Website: macys
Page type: billing-address
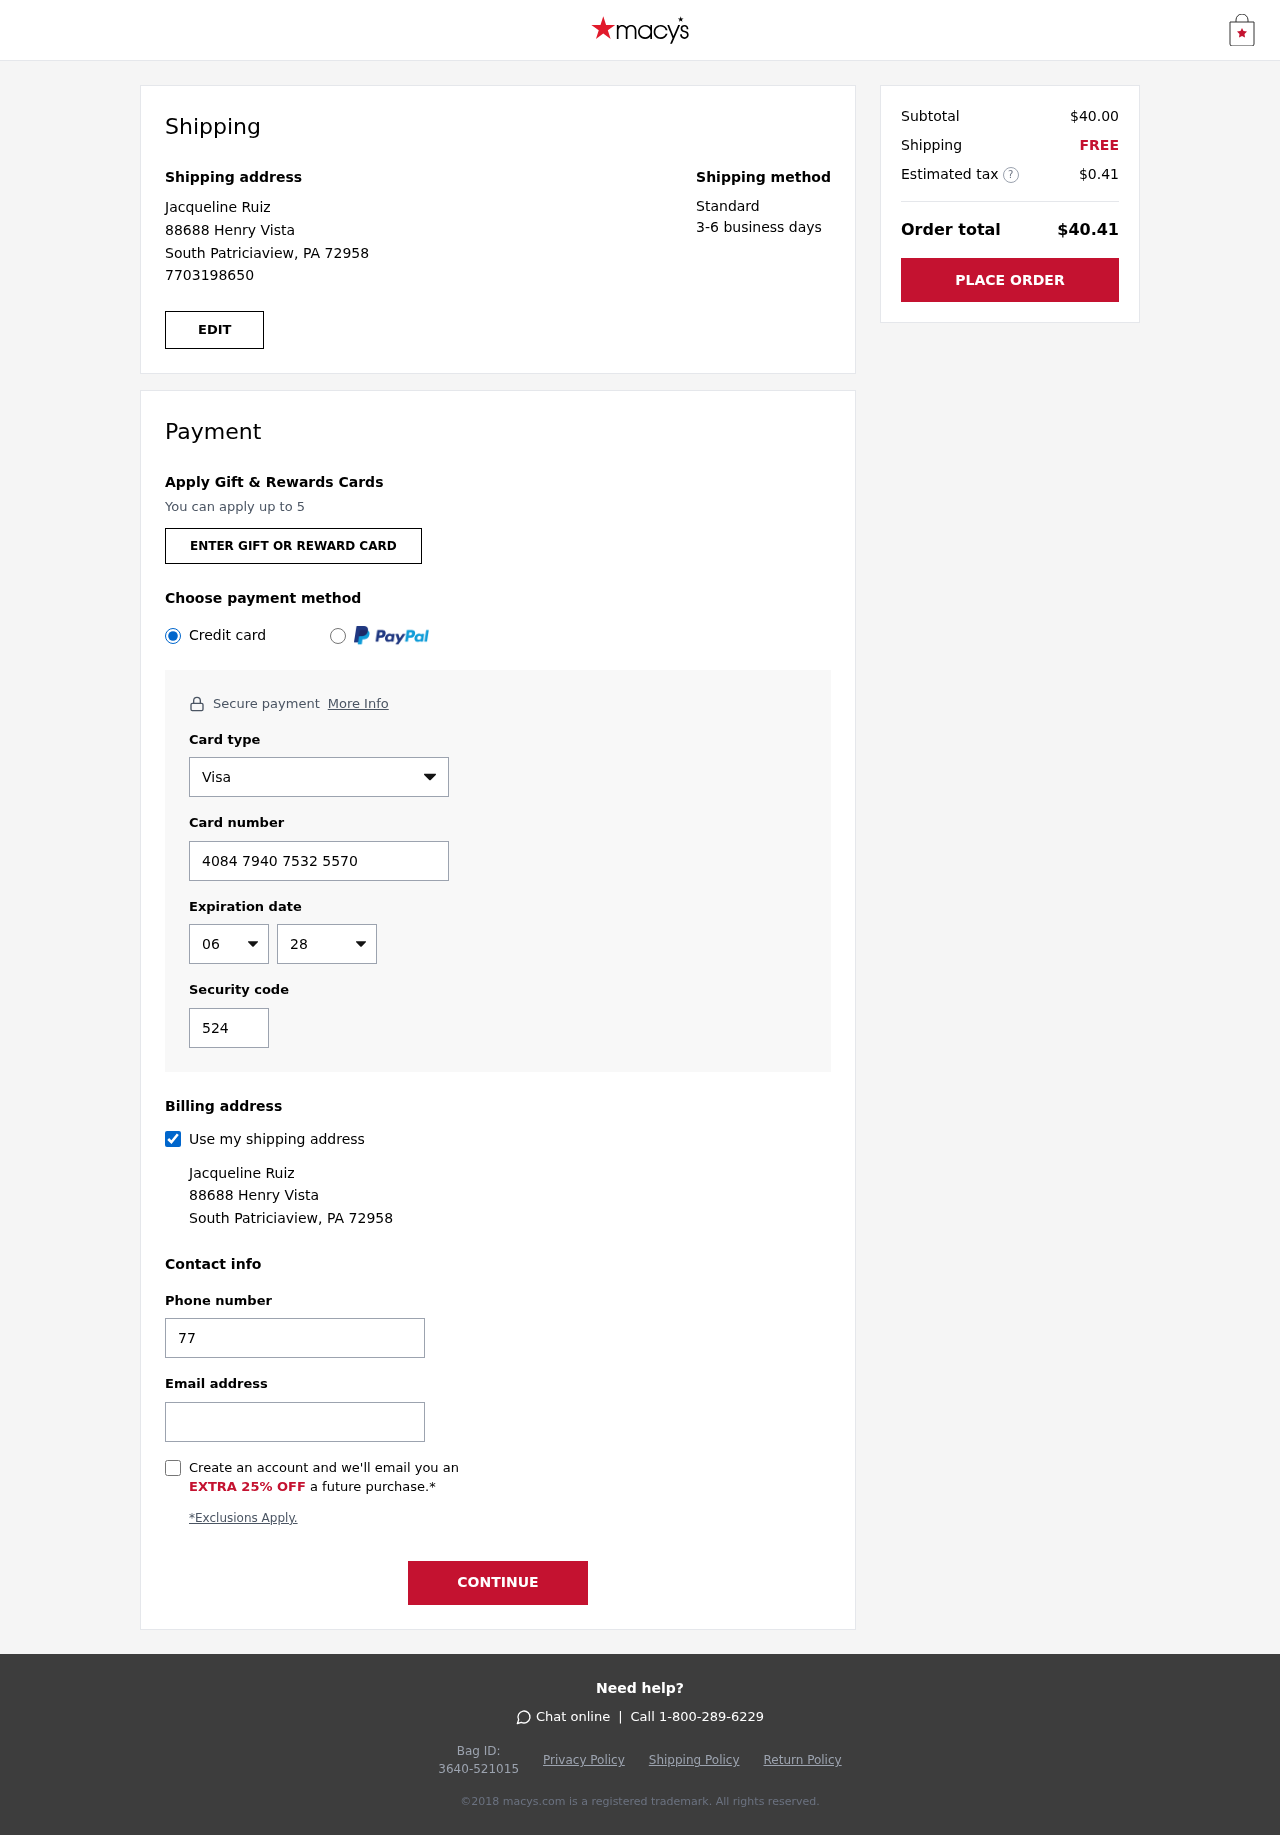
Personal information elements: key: PII_CARD_CVV
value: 524
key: PII_CARD_EXPIRY_MONTH
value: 06
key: PII_CARD_EXPIRY_YEAR
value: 28
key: PII_CARD_NUMBER
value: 4084 7940 7532 5570
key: PII_CARD_TYPE
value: Visa
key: PII_EMAIL
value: jacqueline.ruiz@hotmail.com
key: PII_FULLNAME
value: Jacqueline Ruiz
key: PII_PHONE
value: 7703198650
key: PII_STREET
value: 88688 Henry Vista
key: PII_CITY_STATE_ZIP
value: South Patriciaview, PA 72958
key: PII_FIRSTNAME
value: Jacqueline
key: PII_LASTNAME
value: Ruiz
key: PII_FULLNAME2
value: Jacqueline Ruiz
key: PII_FULLNAME3
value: Jacqueline Ruiz
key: PII_FIRSTNAME2
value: Jacqueline
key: PII_FIRSTNAME3
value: Jacqueline
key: PII_LASTNAME2
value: Ruiz
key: PII_LASTNAME3
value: Ruiz
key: PII_FIRSTNAME_DERIVED
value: Jacqueline
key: PII_LASTNAME_DERIVED
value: Ruiz
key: PII_FULLNAME_DERIVED
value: Jacqueline Ruiz
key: PII_NAME_FULL_DERIVED
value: Jacqueline Ruiz
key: PII_PHONE2
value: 7703198650
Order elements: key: ORDER_SUBTOTAL
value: $40.00
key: ORDER_SHIPPING_COST
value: FREE
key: ORDER_TAX
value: $0.41
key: ORDER_TOTAL
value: $40.41